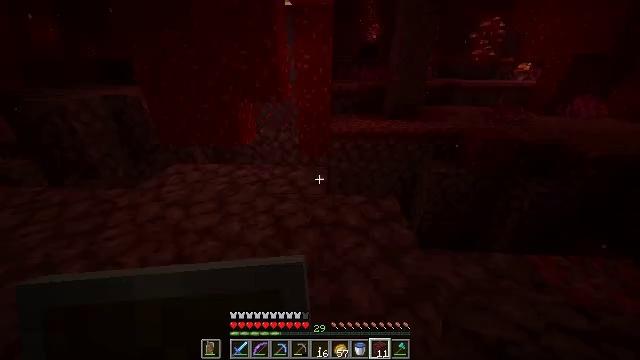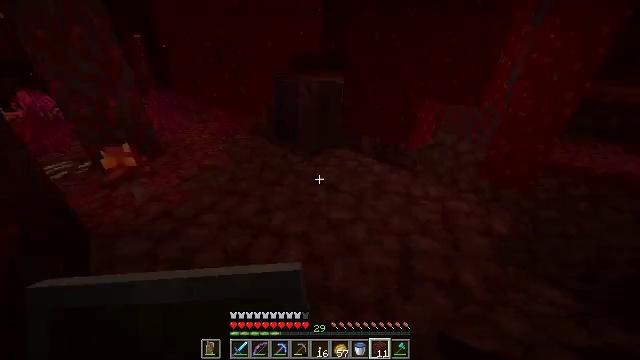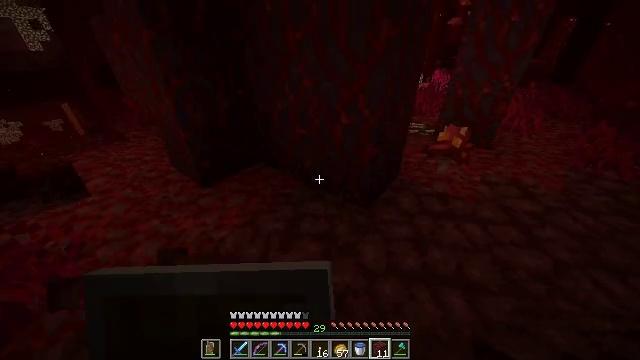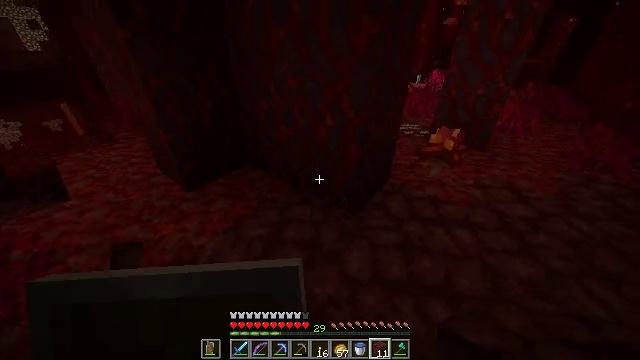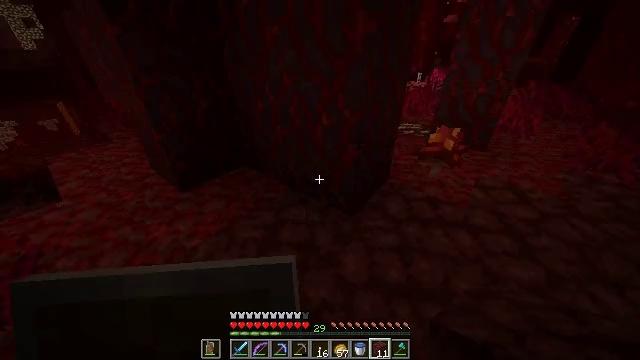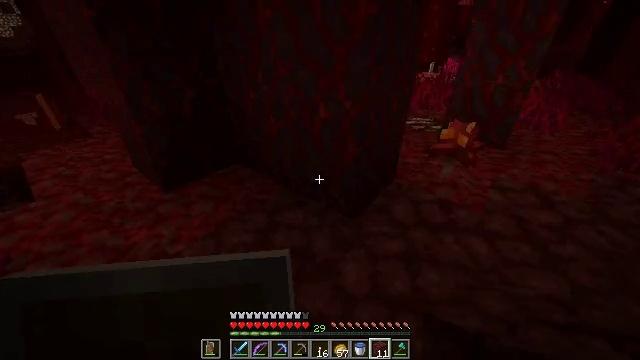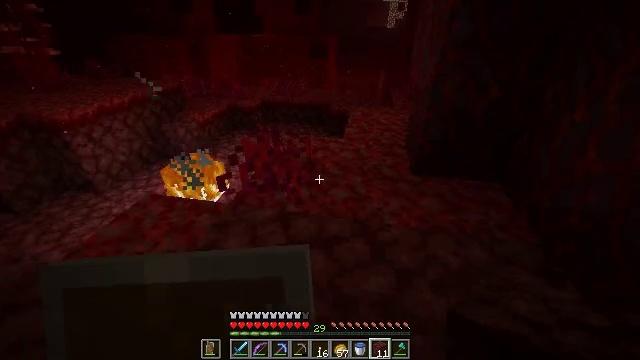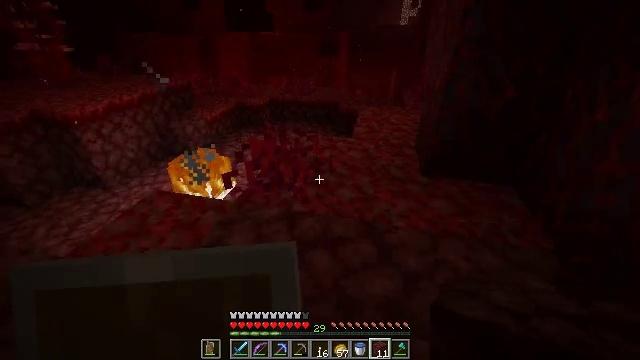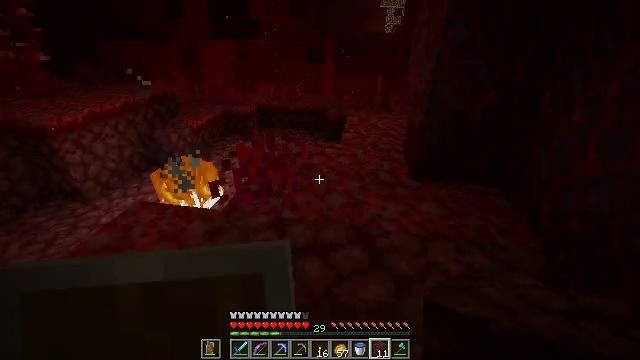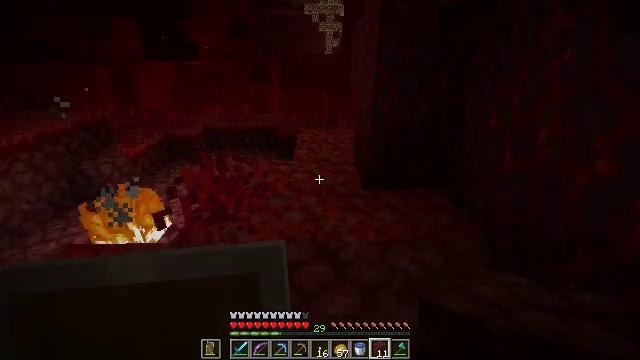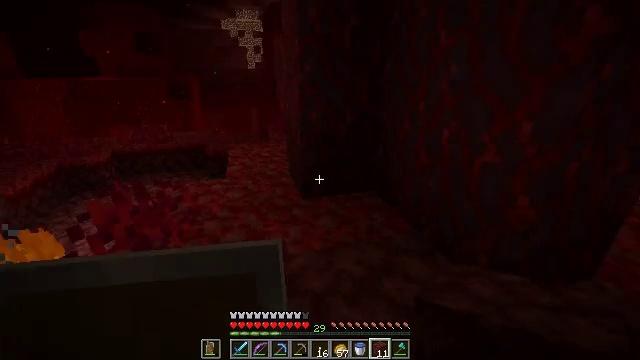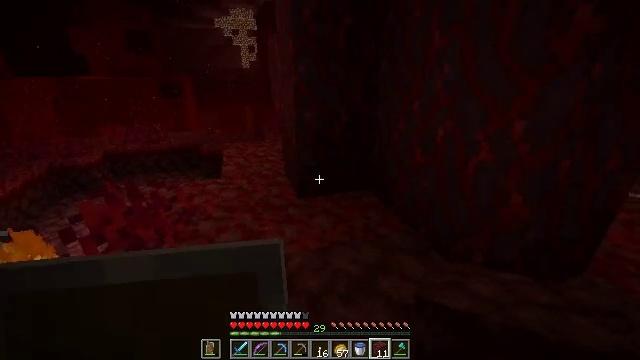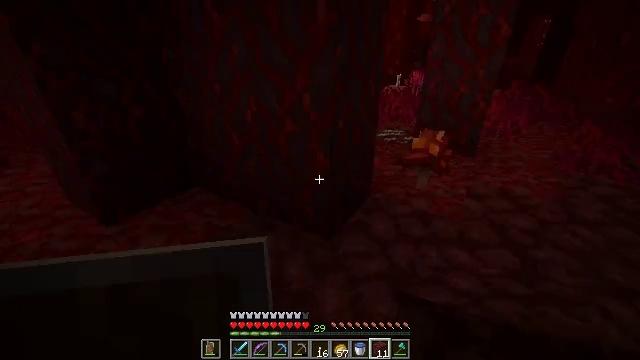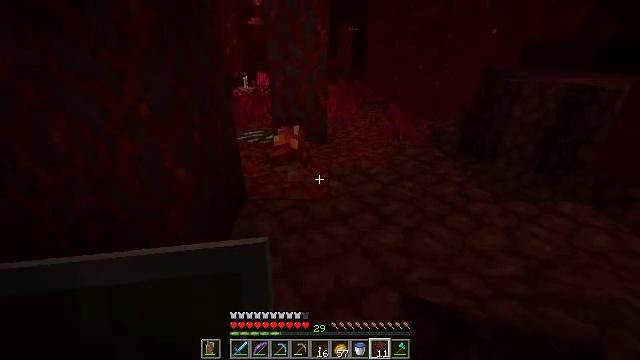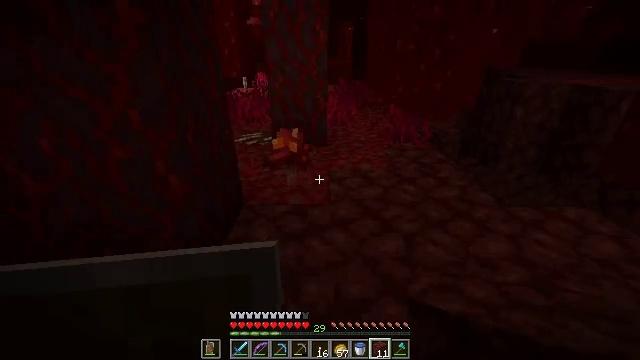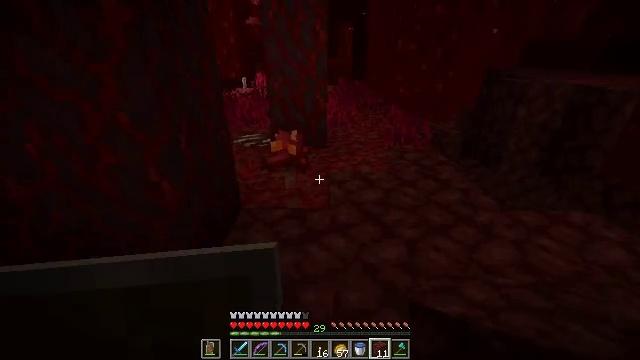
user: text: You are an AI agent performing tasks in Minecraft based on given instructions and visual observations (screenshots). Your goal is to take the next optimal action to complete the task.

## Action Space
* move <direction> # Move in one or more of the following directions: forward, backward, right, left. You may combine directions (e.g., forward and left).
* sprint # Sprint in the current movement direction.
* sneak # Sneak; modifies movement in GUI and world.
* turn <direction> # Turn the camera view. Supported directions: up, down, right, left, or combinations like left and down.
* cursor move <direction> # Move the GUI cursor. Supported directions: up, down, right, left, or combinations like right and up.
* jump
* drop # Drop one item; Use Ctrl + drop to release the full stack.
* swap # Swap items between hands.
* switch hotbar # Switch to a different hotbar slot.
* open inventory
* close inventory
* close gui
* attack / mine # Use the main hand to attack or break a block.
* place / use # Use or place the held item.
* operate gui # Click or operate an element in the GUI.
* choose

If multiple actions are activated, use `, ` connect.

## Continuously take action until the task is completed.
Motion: motion action
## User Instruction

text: Remove crimson fungus from its spot.
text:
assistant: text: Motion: move forward
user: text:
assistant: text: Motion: move forward, turn left and down
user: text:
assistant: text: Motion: no_op
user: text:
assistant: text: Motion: no_op
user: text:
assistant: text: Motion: no_op
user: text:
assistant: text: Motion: turn left
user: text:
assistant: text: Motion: turn left
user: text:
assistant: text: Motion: turn right and up
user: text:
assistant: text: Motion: turn right and up
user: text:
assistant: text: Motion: turn right and up
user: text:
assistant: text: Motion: turn right
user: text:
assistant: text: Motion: turn right and down
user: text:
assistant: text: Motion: turn right
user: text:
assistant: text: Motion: move forward
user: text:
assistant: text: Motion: move forward
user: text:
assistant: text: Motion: move forward
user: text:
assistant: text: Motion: move forward and move right, turn left and down
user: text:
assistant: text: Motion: move forward and move right, turn left and down
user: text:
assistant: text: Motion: move forward and move right, turn left and down
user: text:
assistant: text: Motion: move forward, attack / mine
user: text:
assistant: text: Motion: move forward, turn left and down, attack / mine
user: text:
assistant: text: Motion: move forward
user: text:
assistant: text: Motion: move forward
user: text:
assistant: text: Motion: move forward, turn left and down
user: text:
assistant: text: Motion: move forward, turn left
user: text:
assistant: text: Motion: move forward
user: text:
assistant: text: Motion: move forward
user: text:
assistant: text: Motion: move forward
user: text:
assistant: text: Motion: move forward
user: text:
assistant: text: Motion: move forward